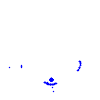
Particle: kaon